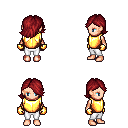
a pixel art fantasy rpg character, female body template, human, light skin, gold chest armor, white pants, brunette swoop hairstyle, gold gloves, four views (front, back, left, right), 2x2 character sprite sheet, small pixel art, hard edges, no anti-aliasing